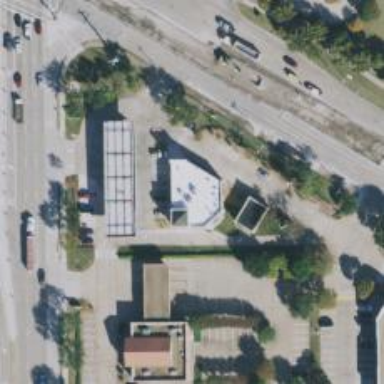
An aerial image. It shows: Convenience shop.